Interaction volume radius: 5 \u00c5
Interaction volume height: 15 \u00c5
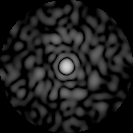
Disorder parameter: 0.8535